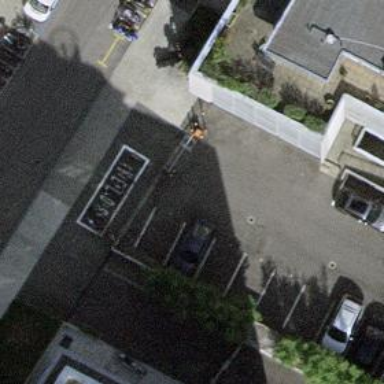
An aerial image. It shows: Lift gate barrier.